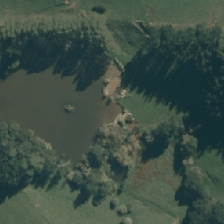
Land cover: lake_pond